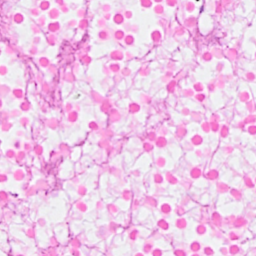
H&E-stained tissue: Breast